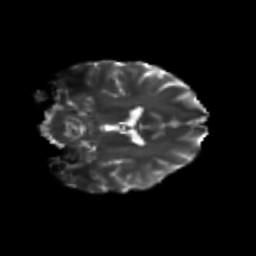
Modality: T2w
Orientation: coronal
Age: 23
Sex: female
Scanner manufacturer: siemens
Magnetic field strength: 3 T
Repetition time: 3.5 s
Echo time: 0.113 s